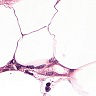
Metastatic tissue present: no